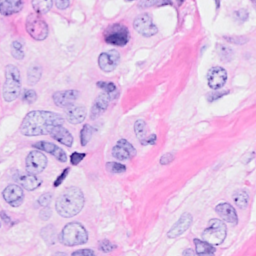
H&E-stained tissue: Breast